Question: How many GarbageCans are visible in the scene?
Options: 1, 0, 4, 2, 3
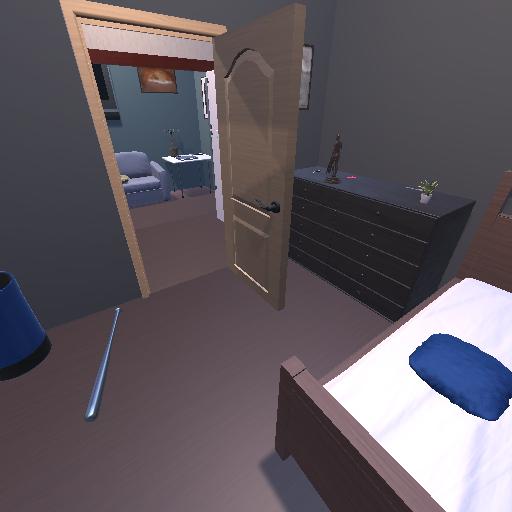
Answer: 1